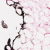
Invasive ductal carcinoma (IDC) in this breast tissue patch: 0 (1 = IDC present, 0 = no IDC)